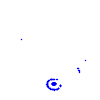
Particle: electron